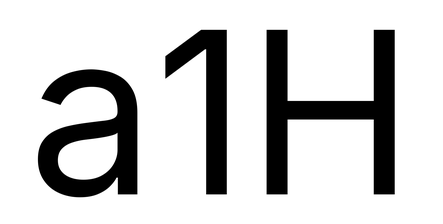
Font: Inter_Regular